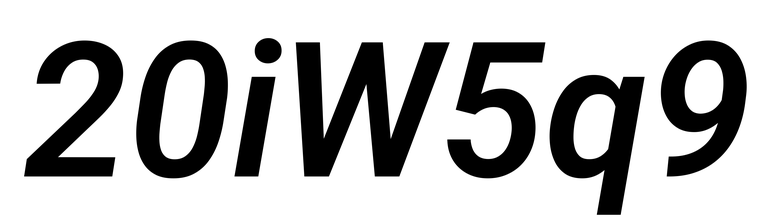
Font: Roboto-Italic_SemiBold_Italic